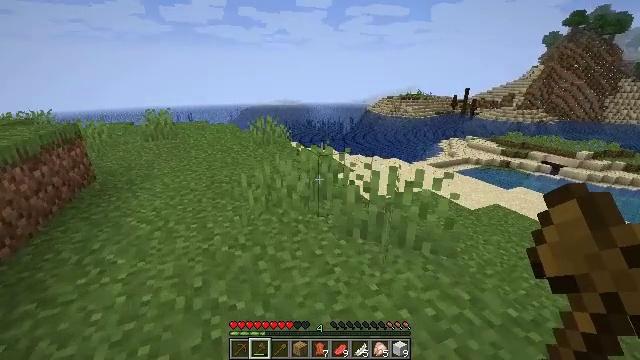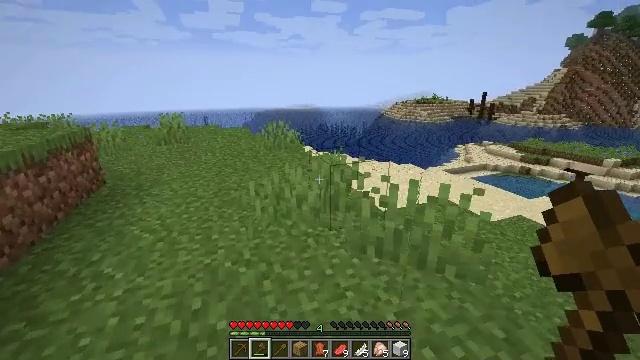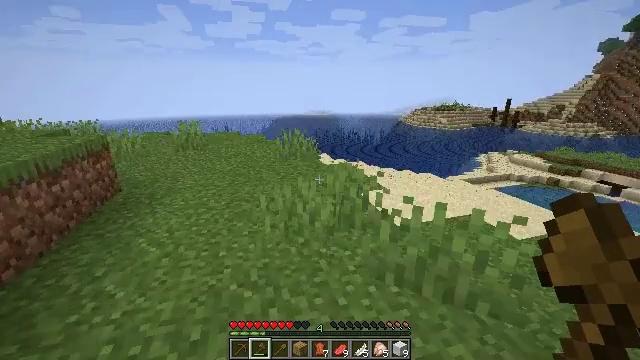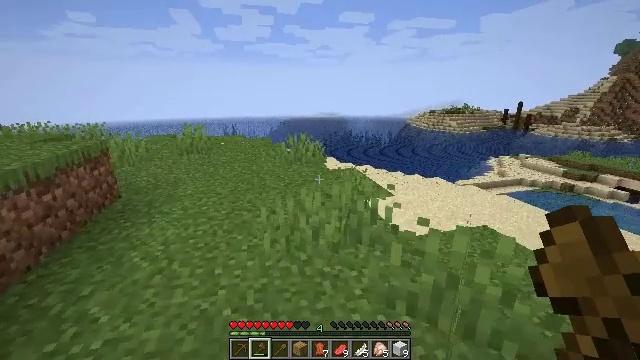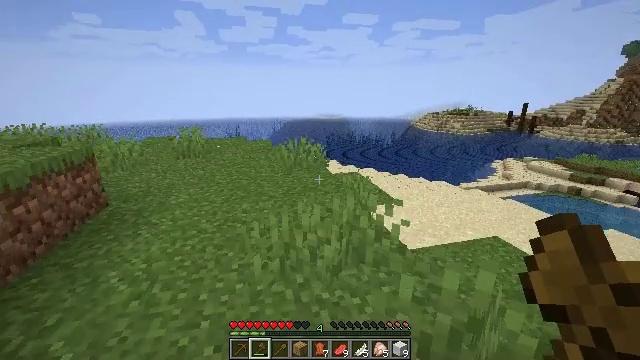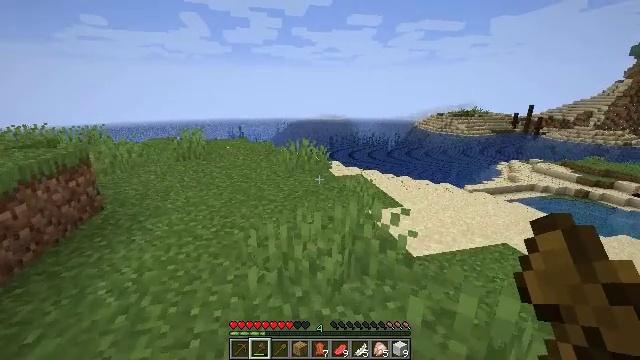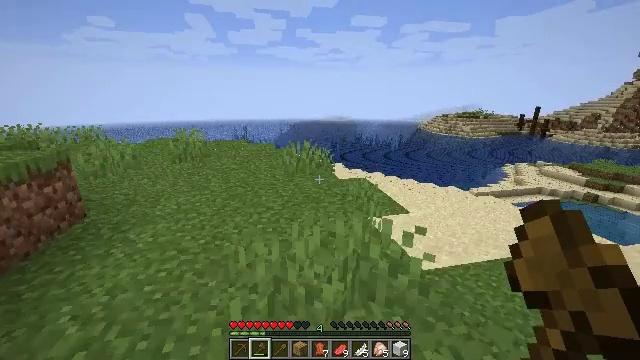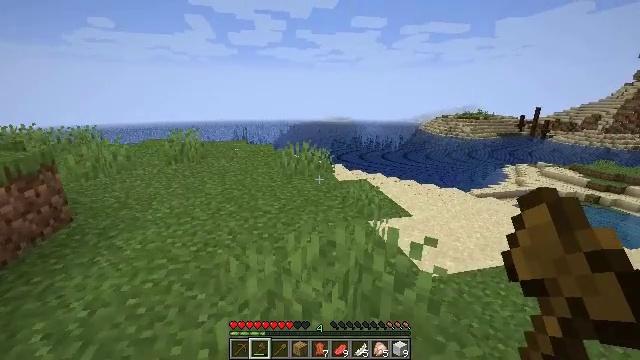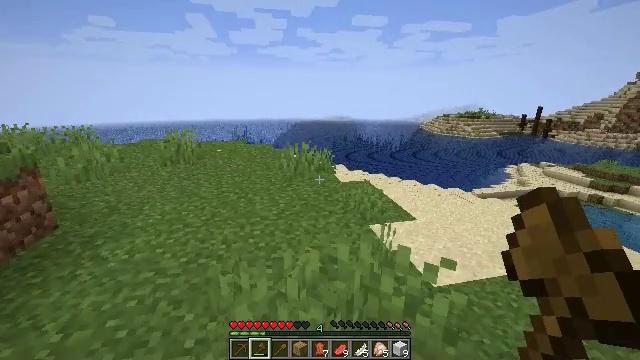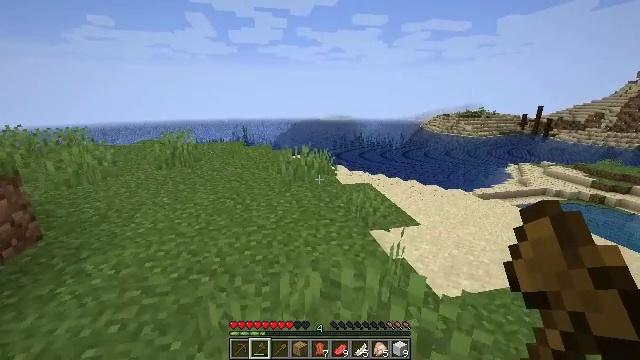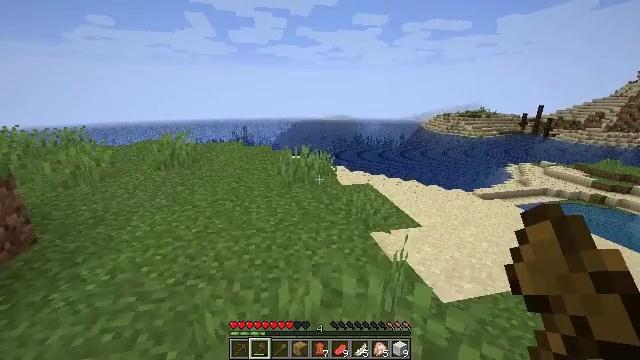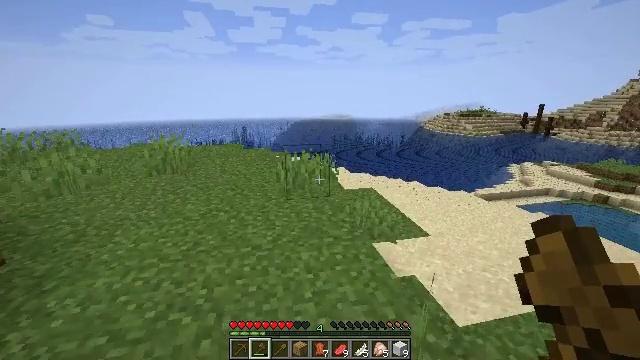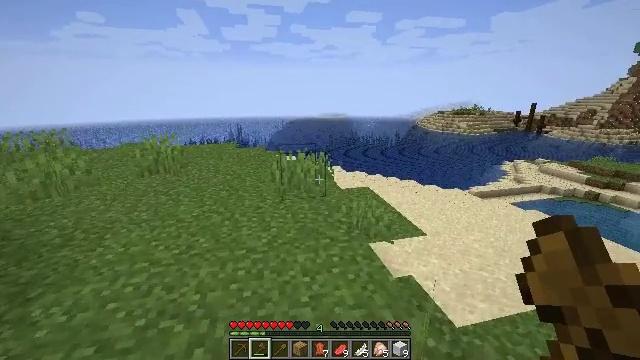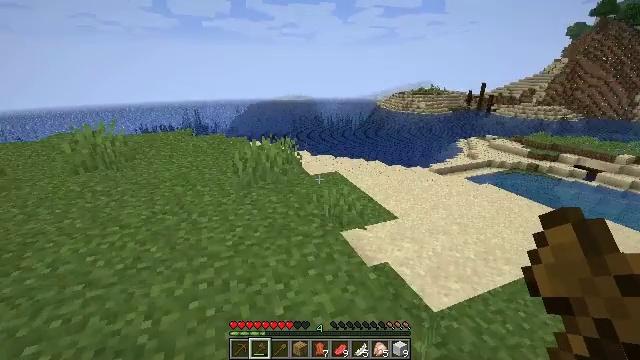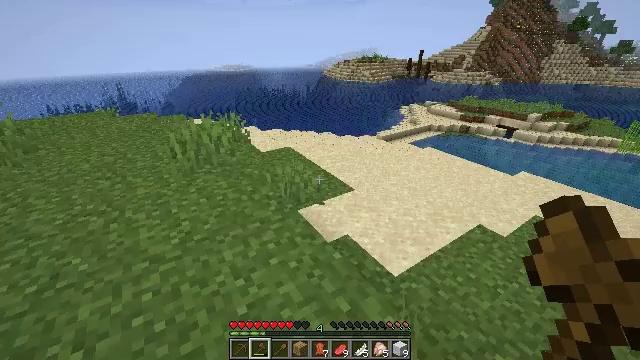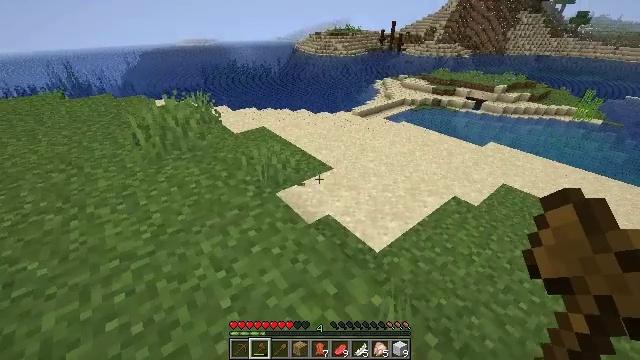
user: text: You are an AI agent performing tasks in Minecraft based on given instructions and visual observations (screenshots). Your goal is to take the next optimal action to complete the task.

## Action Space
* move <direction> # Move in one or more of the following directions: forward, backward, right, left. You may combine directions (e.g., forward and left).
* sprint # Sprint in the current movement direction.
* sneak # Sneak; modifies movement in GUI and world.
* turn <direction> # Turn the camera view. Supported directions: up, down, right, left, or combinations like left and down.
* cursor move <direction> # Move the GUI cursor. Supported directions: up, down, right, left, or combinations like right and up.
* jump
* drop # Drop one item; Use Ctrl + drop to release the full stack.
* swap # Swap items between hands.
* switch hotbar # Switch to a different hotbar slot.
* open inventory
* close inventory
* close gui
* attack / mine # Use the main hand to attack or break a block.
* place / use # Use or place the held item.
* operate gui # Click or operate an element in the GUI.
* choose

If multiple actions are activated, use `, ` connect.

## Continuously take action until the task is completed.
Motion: motion action
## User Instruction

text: Gather sand from the desert.
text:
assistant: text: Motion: move forward, sprint, turn left
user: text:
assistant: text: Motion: move forward, sprint, turn left and up
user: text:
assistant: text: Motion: move forward, sprint, turn left
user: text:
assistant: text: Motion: move forward, sprint
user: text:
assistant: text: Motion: move forward, sprint
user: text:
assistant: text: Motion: move forward, sprint
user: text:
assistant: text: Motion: move forward, sprint
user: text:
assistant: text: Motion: move forward, sprint
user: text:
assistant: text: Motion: move forward, sprint
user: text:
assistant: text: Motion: move forward, sprint
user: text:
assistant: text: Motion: move forward, sprint
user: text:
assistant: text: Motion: move forward, sprint, turn right
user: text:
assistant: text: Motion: move forward, sprint, turn right and down
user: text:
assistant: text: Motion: move forward, sprint, turn right and down
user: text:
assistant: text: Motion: move forward, sprint, turn right and down
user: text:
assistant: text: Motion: move forward, sprint
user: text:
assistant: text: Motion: move forward, sprint, turn down
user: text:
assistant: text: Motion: move forward, sprint, turn down
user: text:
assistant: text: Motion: move forward, sprint
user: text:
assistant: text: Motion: move forward, sprint, jump
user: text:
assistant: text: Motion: move forward, sprint, jump
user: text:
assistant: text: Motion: move forward, sprint, turn right and down, jump
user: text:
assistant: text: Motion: move forward, turn right and down, jump
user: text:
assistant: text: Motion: move forward, turn right and down
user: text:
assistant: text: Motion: move forward, turn down
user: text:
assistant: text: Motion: move forward
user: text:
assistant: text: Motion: move forward
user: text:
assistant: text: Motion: move forward, switch to hotbar 3
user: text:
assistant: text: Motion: move forward, switch to hotbar 3
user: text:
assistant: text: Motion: move forward, switch to hotbar 3